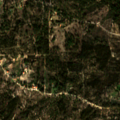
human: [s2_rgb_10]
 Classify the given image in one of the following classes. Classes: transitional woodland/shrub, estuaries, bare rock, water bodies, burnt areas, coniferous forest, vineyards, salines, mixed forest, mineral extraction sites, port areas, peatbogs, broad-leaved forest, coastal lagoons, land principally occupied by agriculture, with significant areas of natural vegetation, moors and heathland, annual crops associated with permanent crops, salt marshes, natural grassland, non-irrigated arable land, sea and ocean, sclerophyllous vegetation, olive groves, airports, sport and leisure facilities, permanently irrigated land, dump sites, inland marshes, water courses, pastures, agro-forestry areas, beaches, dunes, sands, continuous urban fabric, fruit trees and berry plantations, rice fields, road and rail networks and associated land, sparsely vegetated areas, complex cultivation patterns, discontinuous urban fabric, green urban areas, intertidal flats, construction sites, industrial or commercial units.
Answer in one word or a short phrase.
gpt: land principally occupied by agriculture, with significant areas of natural vegetation, broad-leaved forest, mixed forest, transitional woodland/shrub